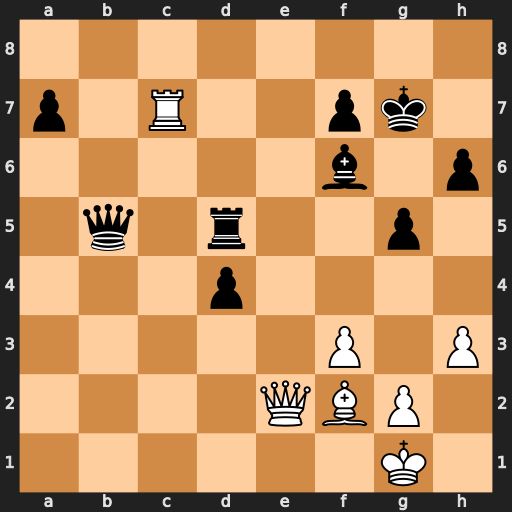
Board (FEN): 8/p1R2pk1/5b1p/1q1r2p1/3p4/5P1P/4QBP1/6K1
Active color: w
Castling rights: -
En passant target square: -
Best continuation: Qe6 Qb1+ Be1 Qxe1+ Qxe1